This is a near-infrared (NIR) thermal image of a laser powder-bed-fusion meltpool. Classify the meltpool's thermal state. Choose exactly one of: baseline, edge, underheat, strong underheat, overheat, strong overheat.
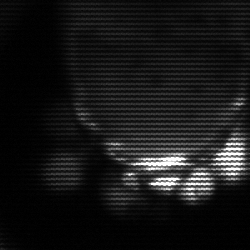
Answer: edge